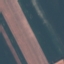
Label: AnnualCrop